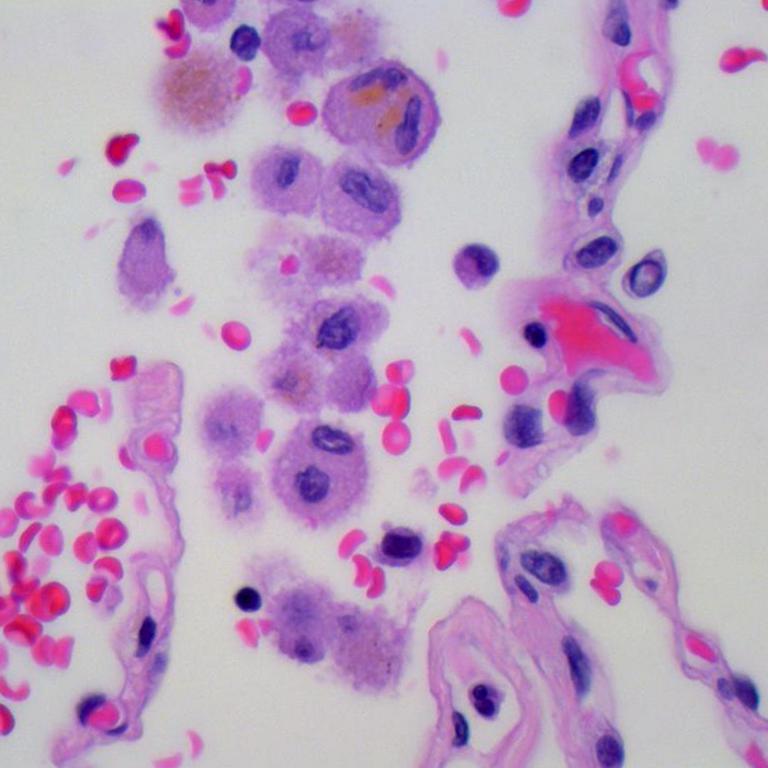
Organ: lung
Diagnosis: benign